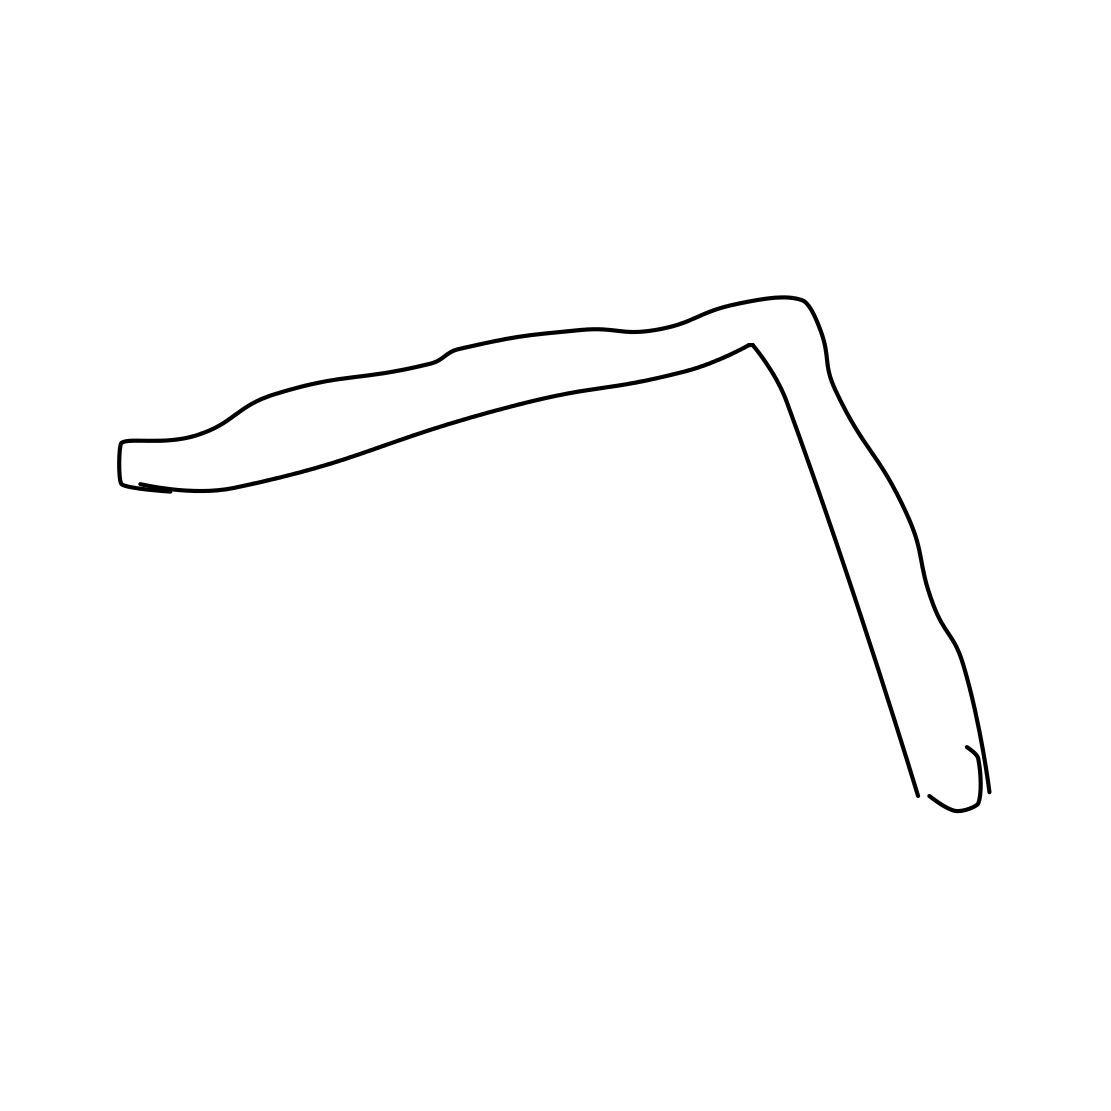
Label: boomerang